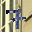
Label: 7